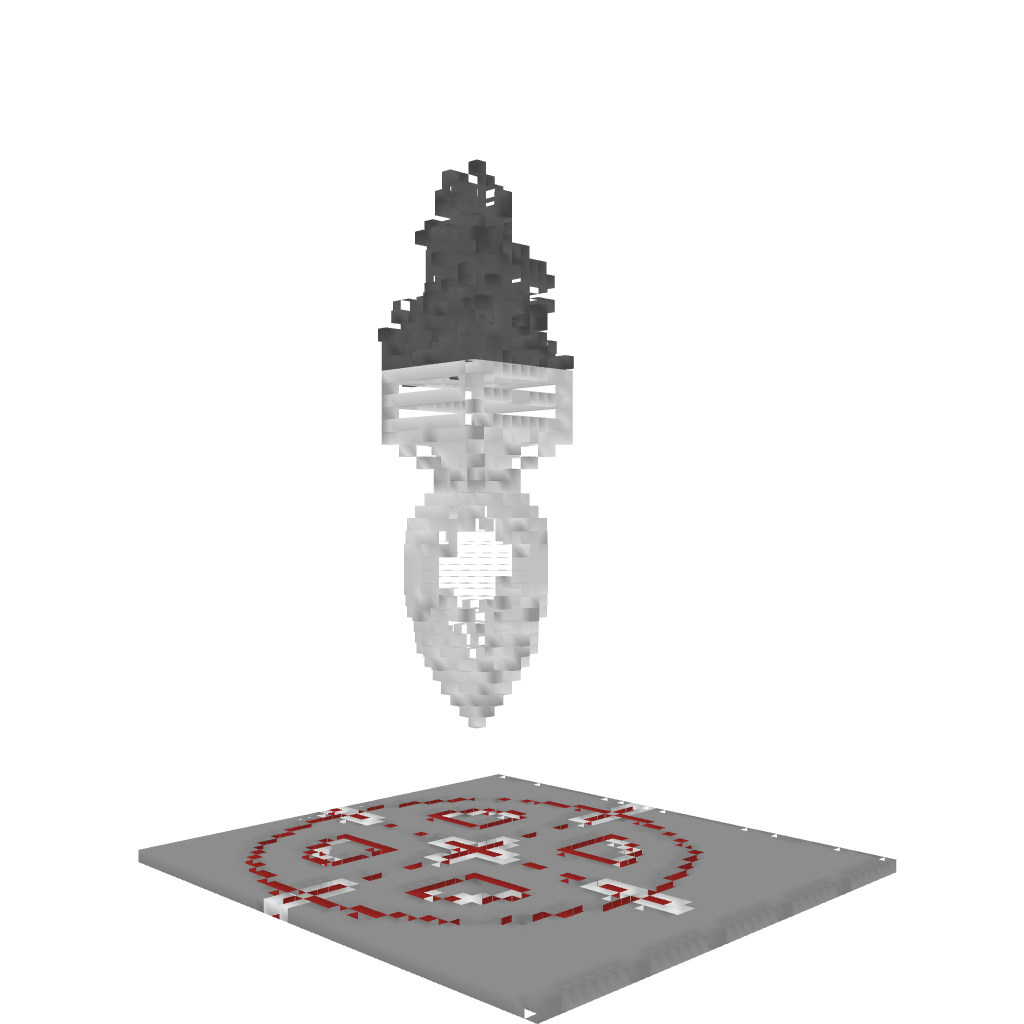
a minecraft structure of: Bomb and Target